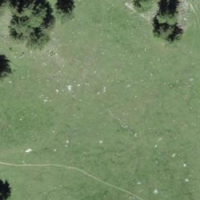
EUNIS habitat code: 26
Species observed at this site:
Hesperia comma
Issoria lathonia